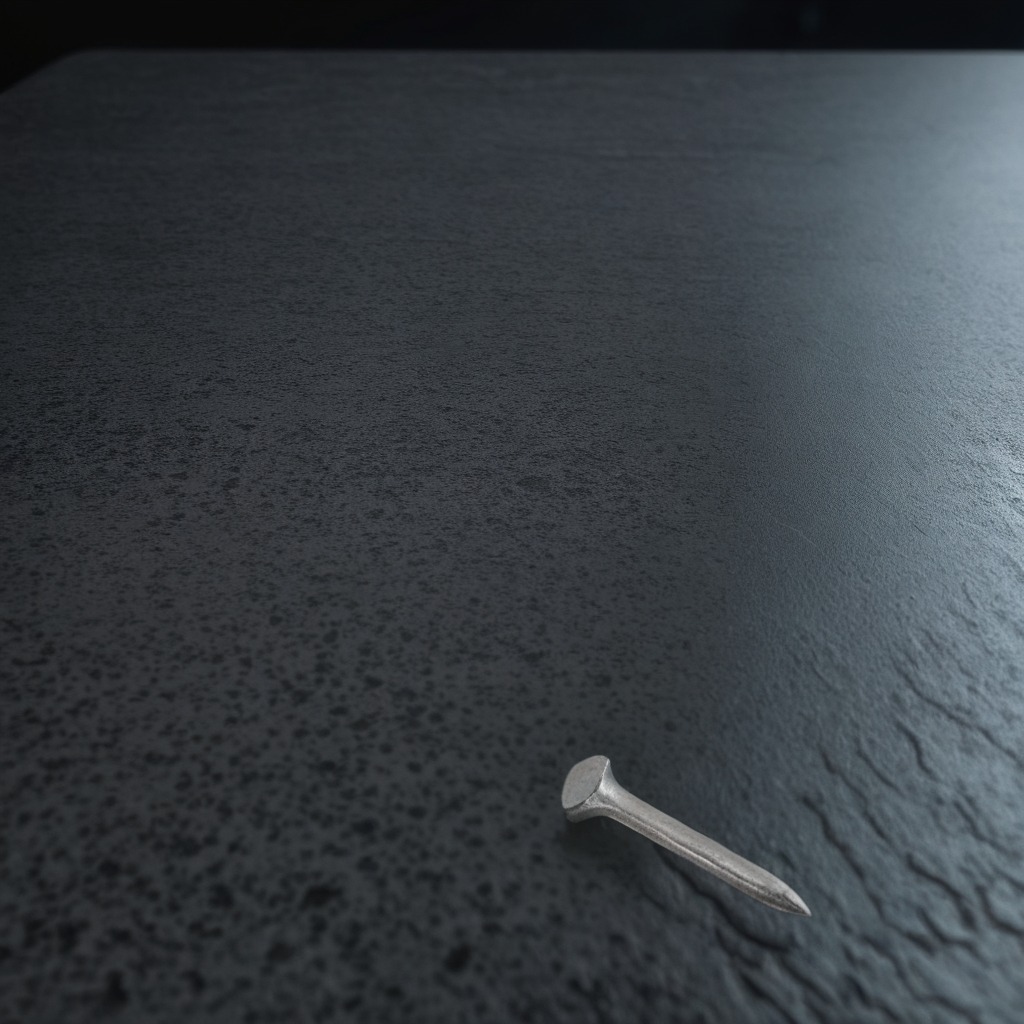
A nail is lying on a clean granite table inside a workshop at night dim ambient light soft shadows worn but